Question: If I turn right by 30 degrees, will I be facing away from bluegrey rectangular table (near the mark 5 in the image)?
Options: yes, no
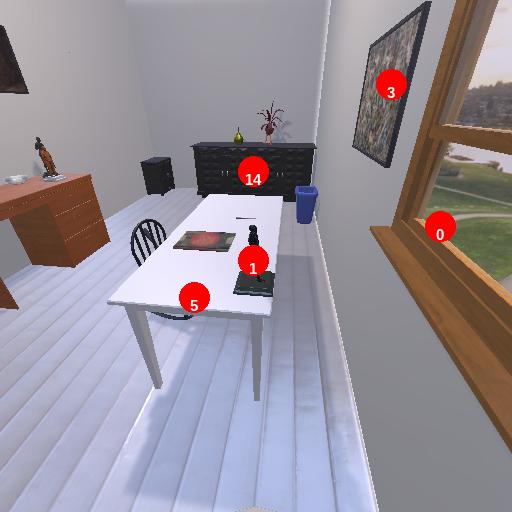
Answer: yes